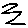
Label: zigzag